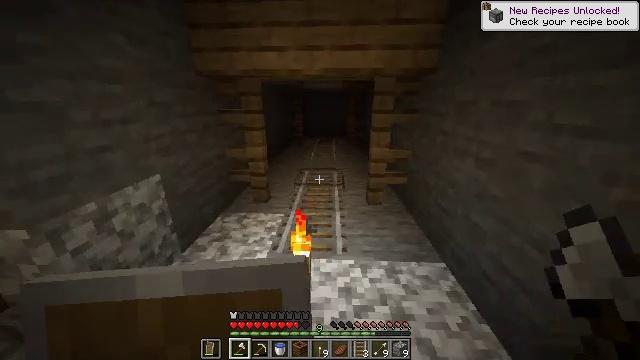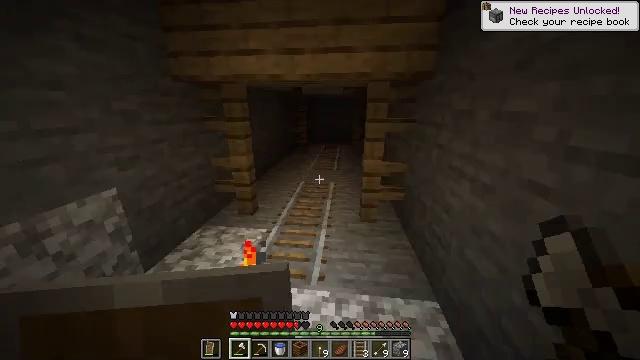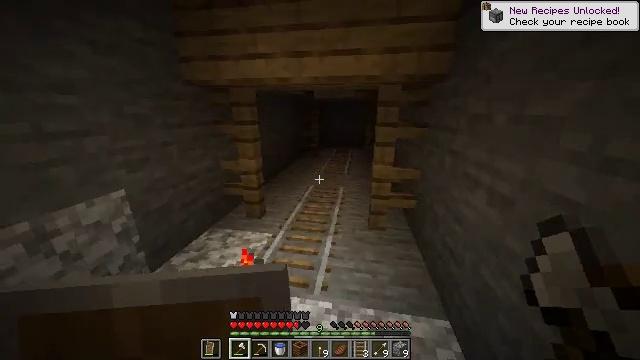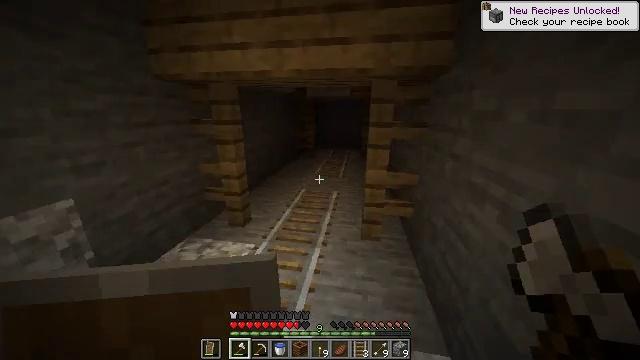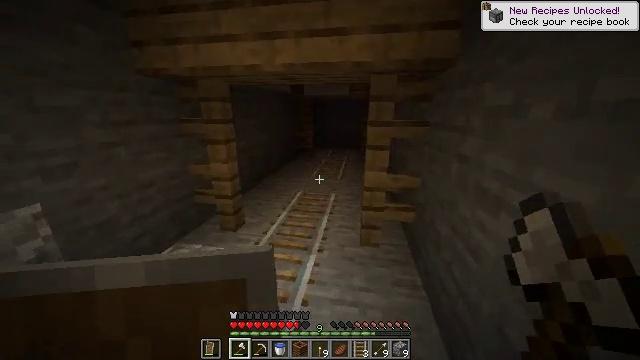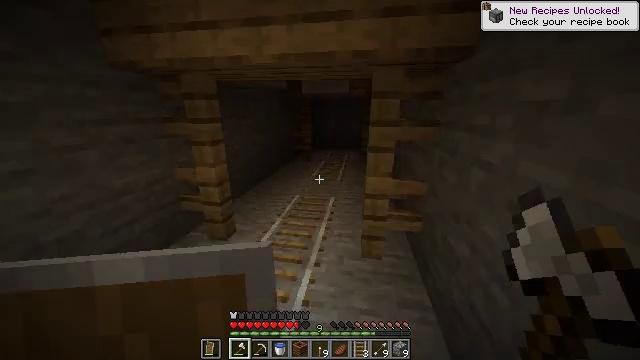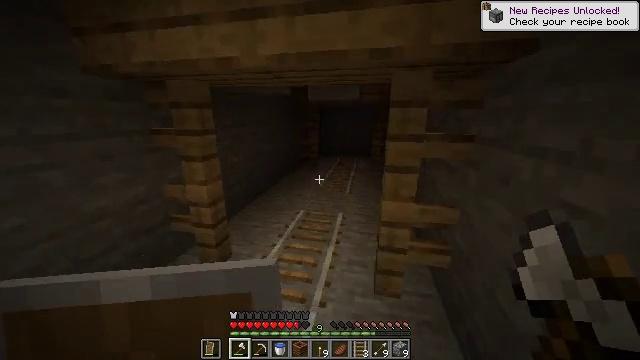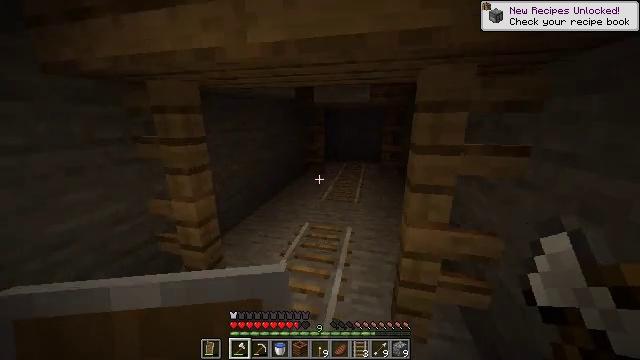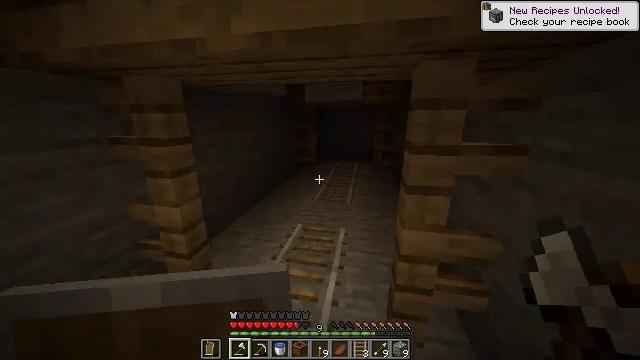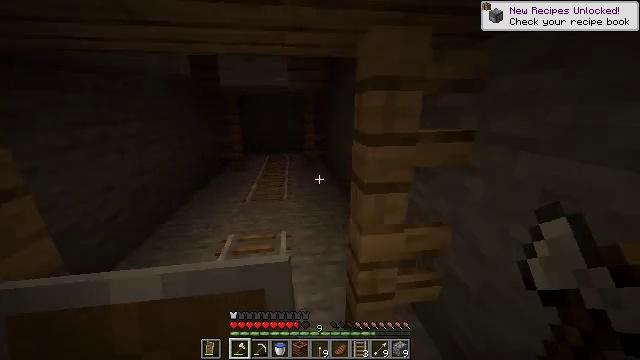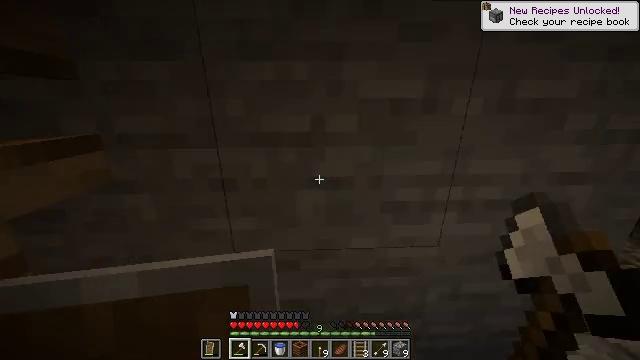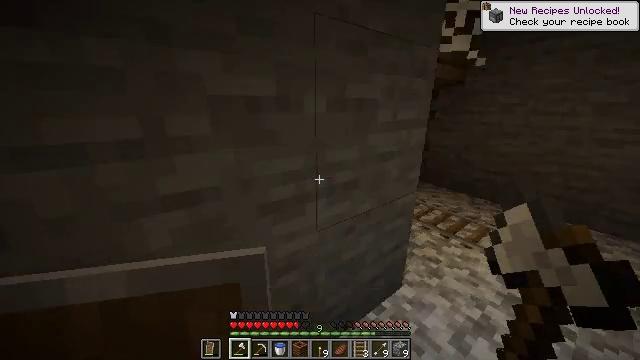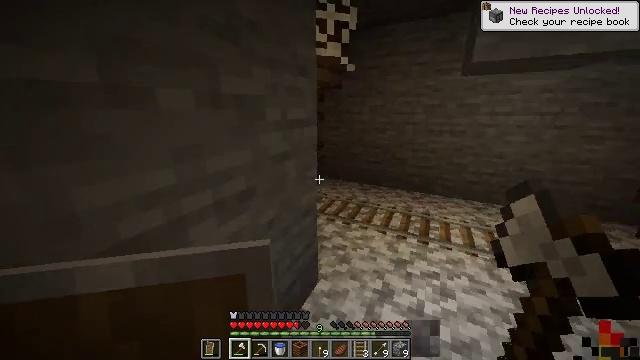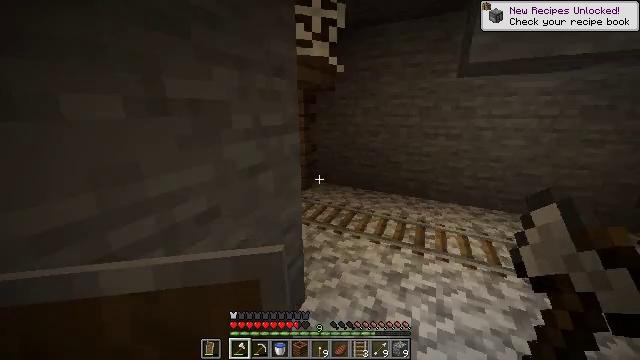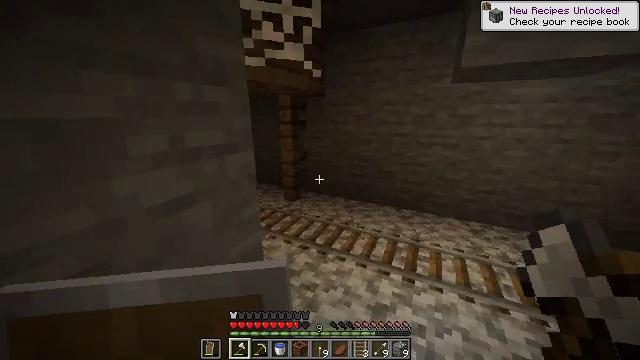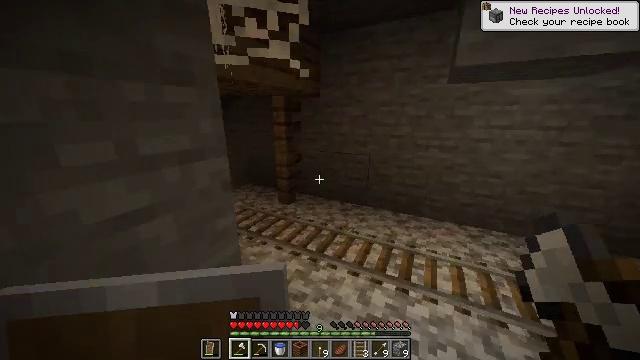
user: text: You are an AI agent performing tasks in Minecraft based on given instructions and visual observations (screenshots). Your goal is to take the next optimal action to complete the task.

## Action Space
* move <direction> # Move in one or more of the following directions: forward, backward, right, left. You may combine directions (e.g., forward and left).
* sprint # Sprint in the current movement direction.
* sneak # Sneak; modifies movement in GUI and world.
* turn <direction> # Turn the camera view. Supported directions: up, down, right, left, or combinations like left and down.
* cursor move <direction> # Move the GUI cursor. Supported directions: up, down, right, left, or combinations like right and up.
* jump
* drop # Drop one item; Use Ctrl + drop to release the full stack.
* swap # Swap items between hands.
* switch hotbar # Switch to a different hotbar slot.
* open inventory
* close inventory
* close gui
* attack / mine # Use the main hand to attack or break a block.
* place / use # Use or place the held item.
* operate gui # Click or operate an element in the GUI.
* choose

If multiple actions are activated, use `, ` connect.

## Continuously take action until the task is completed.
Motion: motion action
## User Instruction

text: Get an iron ingot by cooking iron ore.
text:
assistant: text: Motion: move forward and move right, sprint, turn left and up
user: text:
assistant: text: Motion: move forward, sprint, turn left
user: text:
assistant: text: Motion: move forward, sprint
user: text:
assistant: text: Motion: move forward, sprint
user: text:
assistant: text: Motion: move forward, sprint
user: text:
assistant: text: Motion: move forward, sprint, turn left and up
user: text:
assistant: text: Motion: move forward, sprint, turn left
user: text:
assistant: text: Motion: move forward, sprint, turn right
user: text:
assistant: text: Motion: move forward, sprint, turn right and down
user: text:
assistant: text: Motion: move forward and move right, sprint, turn right
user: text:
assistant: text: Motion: move forward and move right, sprint, turn right
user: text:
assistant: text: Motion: move forward and move right, sprint, turn right
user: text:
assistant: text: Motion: move forward and move right, sprint
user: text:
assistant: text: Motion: move forward and move right, sprint, turn up
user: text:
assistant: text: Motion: move forward and move right, sprint
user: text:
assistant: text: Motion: move forward and move right, sprint, turn left
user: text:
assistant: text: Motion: move forward and move right, sprint, turn left
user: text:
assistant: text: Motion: move forward and move right, sprint, turn left
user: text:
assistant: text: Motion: move forward and move right, sprint, turn left
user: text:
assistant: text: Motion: move forward and move right, sprint, turn left
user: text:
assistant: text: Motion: move forward, sprint, turn left
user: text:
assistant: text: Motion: move forward, sprint, turn left
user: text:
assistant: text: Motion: move forward, sprint, turn left
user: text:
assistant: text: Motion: move forward, sprint, turn left and up
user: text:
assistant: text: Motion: move forward, sprint, turn left
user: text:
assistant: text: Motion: move forward, sprint
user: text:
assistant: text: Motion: move forward, sprint
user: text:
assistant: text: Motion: move forward, sprint
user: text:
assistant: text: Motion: move forward, sprint
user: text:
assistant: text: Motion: move forward, sprint